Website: lowes
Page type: address-validator
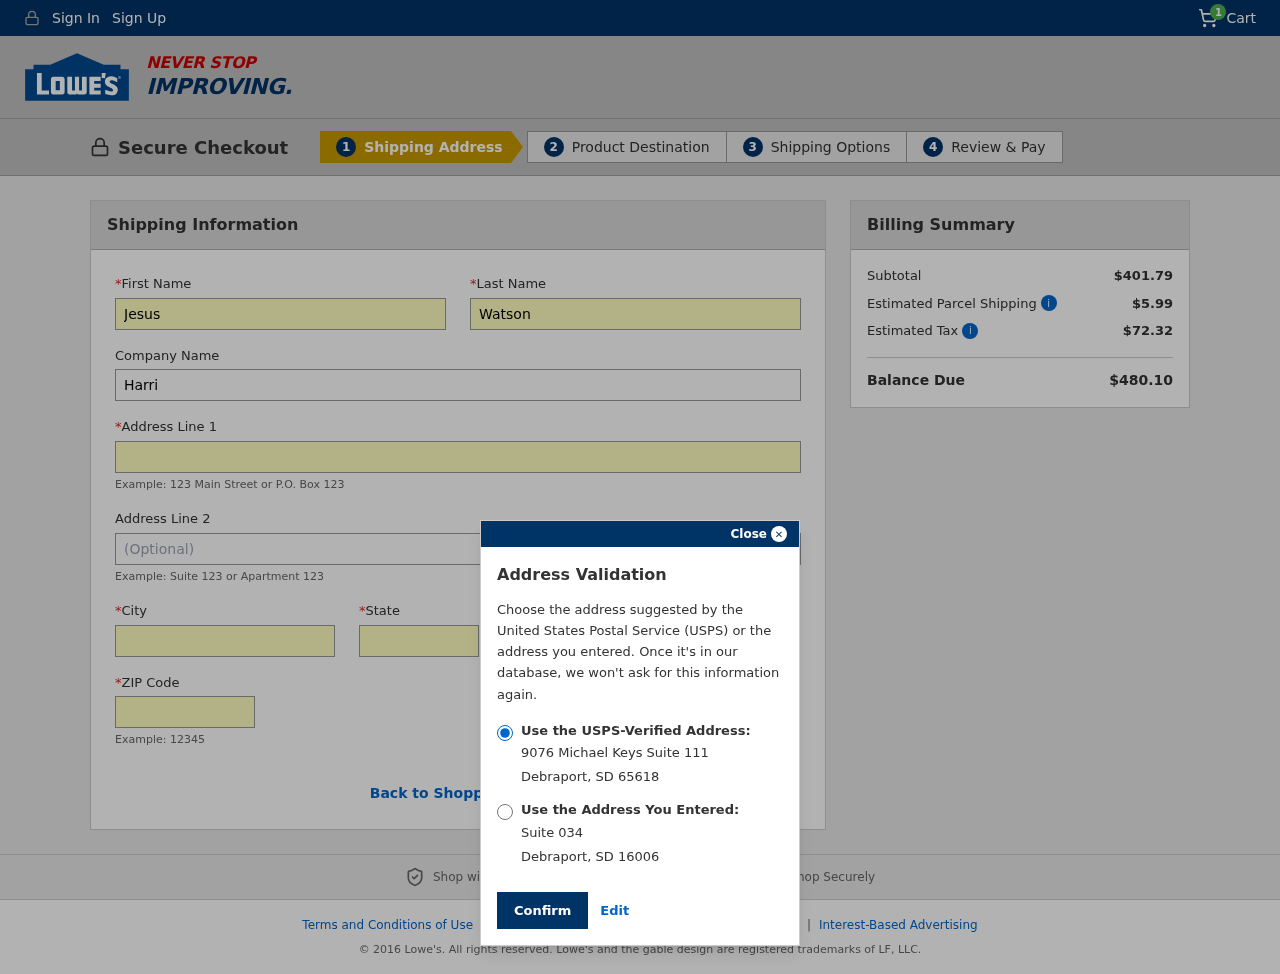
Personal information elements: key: PII_CITY
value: Debraport
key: PII_COMPANY
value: Harris Ltd
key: PII_FIRSTNAME
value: Jesus
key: PII_LASTNAME
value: Watson
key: PII_POSTCODE
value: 65618
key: PII_POSTCODE2
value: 16006
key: PII_STATE
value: South Dakota
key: PII_STATE_ABBR
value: SD
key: PII_STREET
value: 9076 Michael Keys Suite 111
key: PII_STREET2
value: Suite 034
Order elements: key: ORDER_NUM_ITEMS
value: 1
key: ORDER_SUBTOTAL
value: $401.79
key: ORDER_SHIPPING_COST
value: $5.99
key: ORDER_TAX
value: $72.32
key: ORDER_TOTAL
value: $480.10